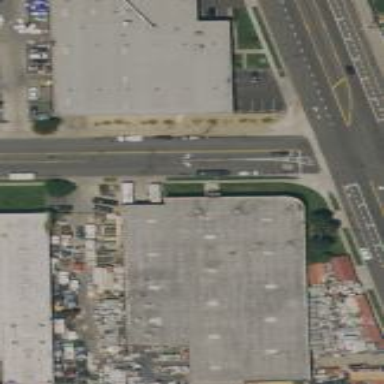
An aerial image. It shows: Industrial building.